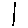
Label: tree